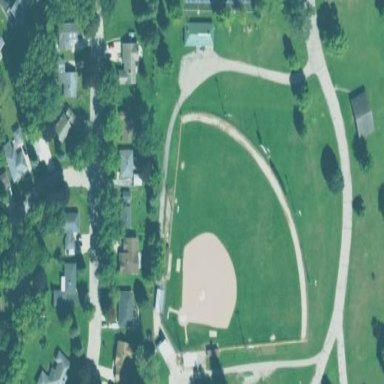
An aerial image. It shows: Baseball pitch for leisure and sports activities.